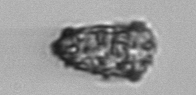
Label: Tintinnopsis